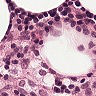
Metastatic tissue present: no